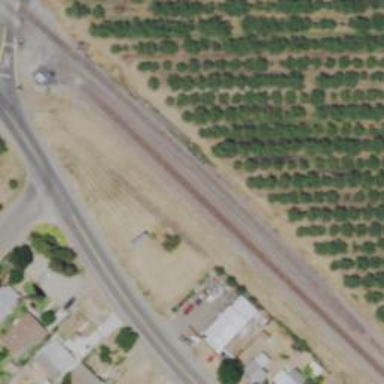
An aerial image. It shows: Railway siding for service.